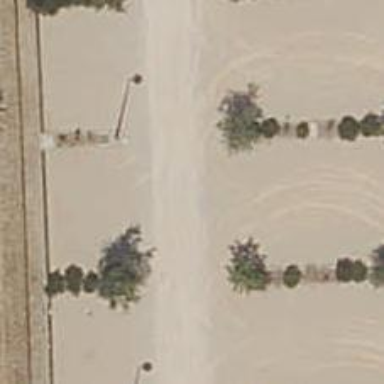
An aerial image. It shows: Parking aisle road with sand surface.